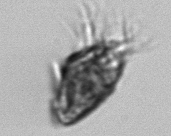
Label: Tontonia_appendiculariformis